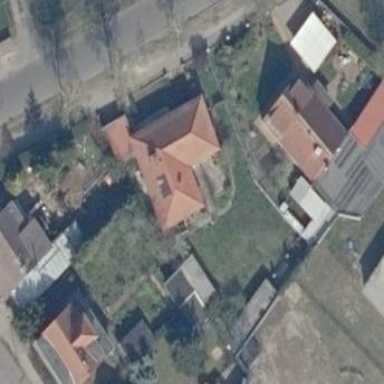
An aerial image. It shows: Detached building.